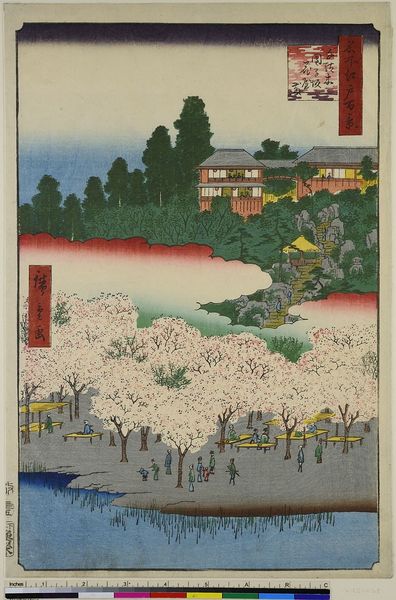
Titel: Der Dango-Hügel und der Kirschblütengarten in Sendai, Blatt 16 aus der Serie: 100 berühmte Ansichten von Edo
Künstler: Utagawa Hiroshige
Standort: Hamburg
Institution: Museum für Kunst und Gewerbe Hamburg
Schlagwörter: baum, blau, felsen, gemälde, himmel, wasser, weiß, bäume, fluss, grün, landschaft, menschen, see, teich, ufer, bunt, zeichnung, blüten, rot, weg, häuser, strauch, rosa, wald, holzschnitt, japan, kartusche, inschrift, asien, druckgraphik, druckgrafik, stich, asiatisch, bänke, obstbäume, hochkant, zeit, kirschbaum, farbholzschnitt, anlagen, kirschblüte, kirschbäume, landschaftsdarstellung, parks, edo, reproduktionen, druckerzeugnisse, sträucher, tümpel, gärten